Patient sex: F
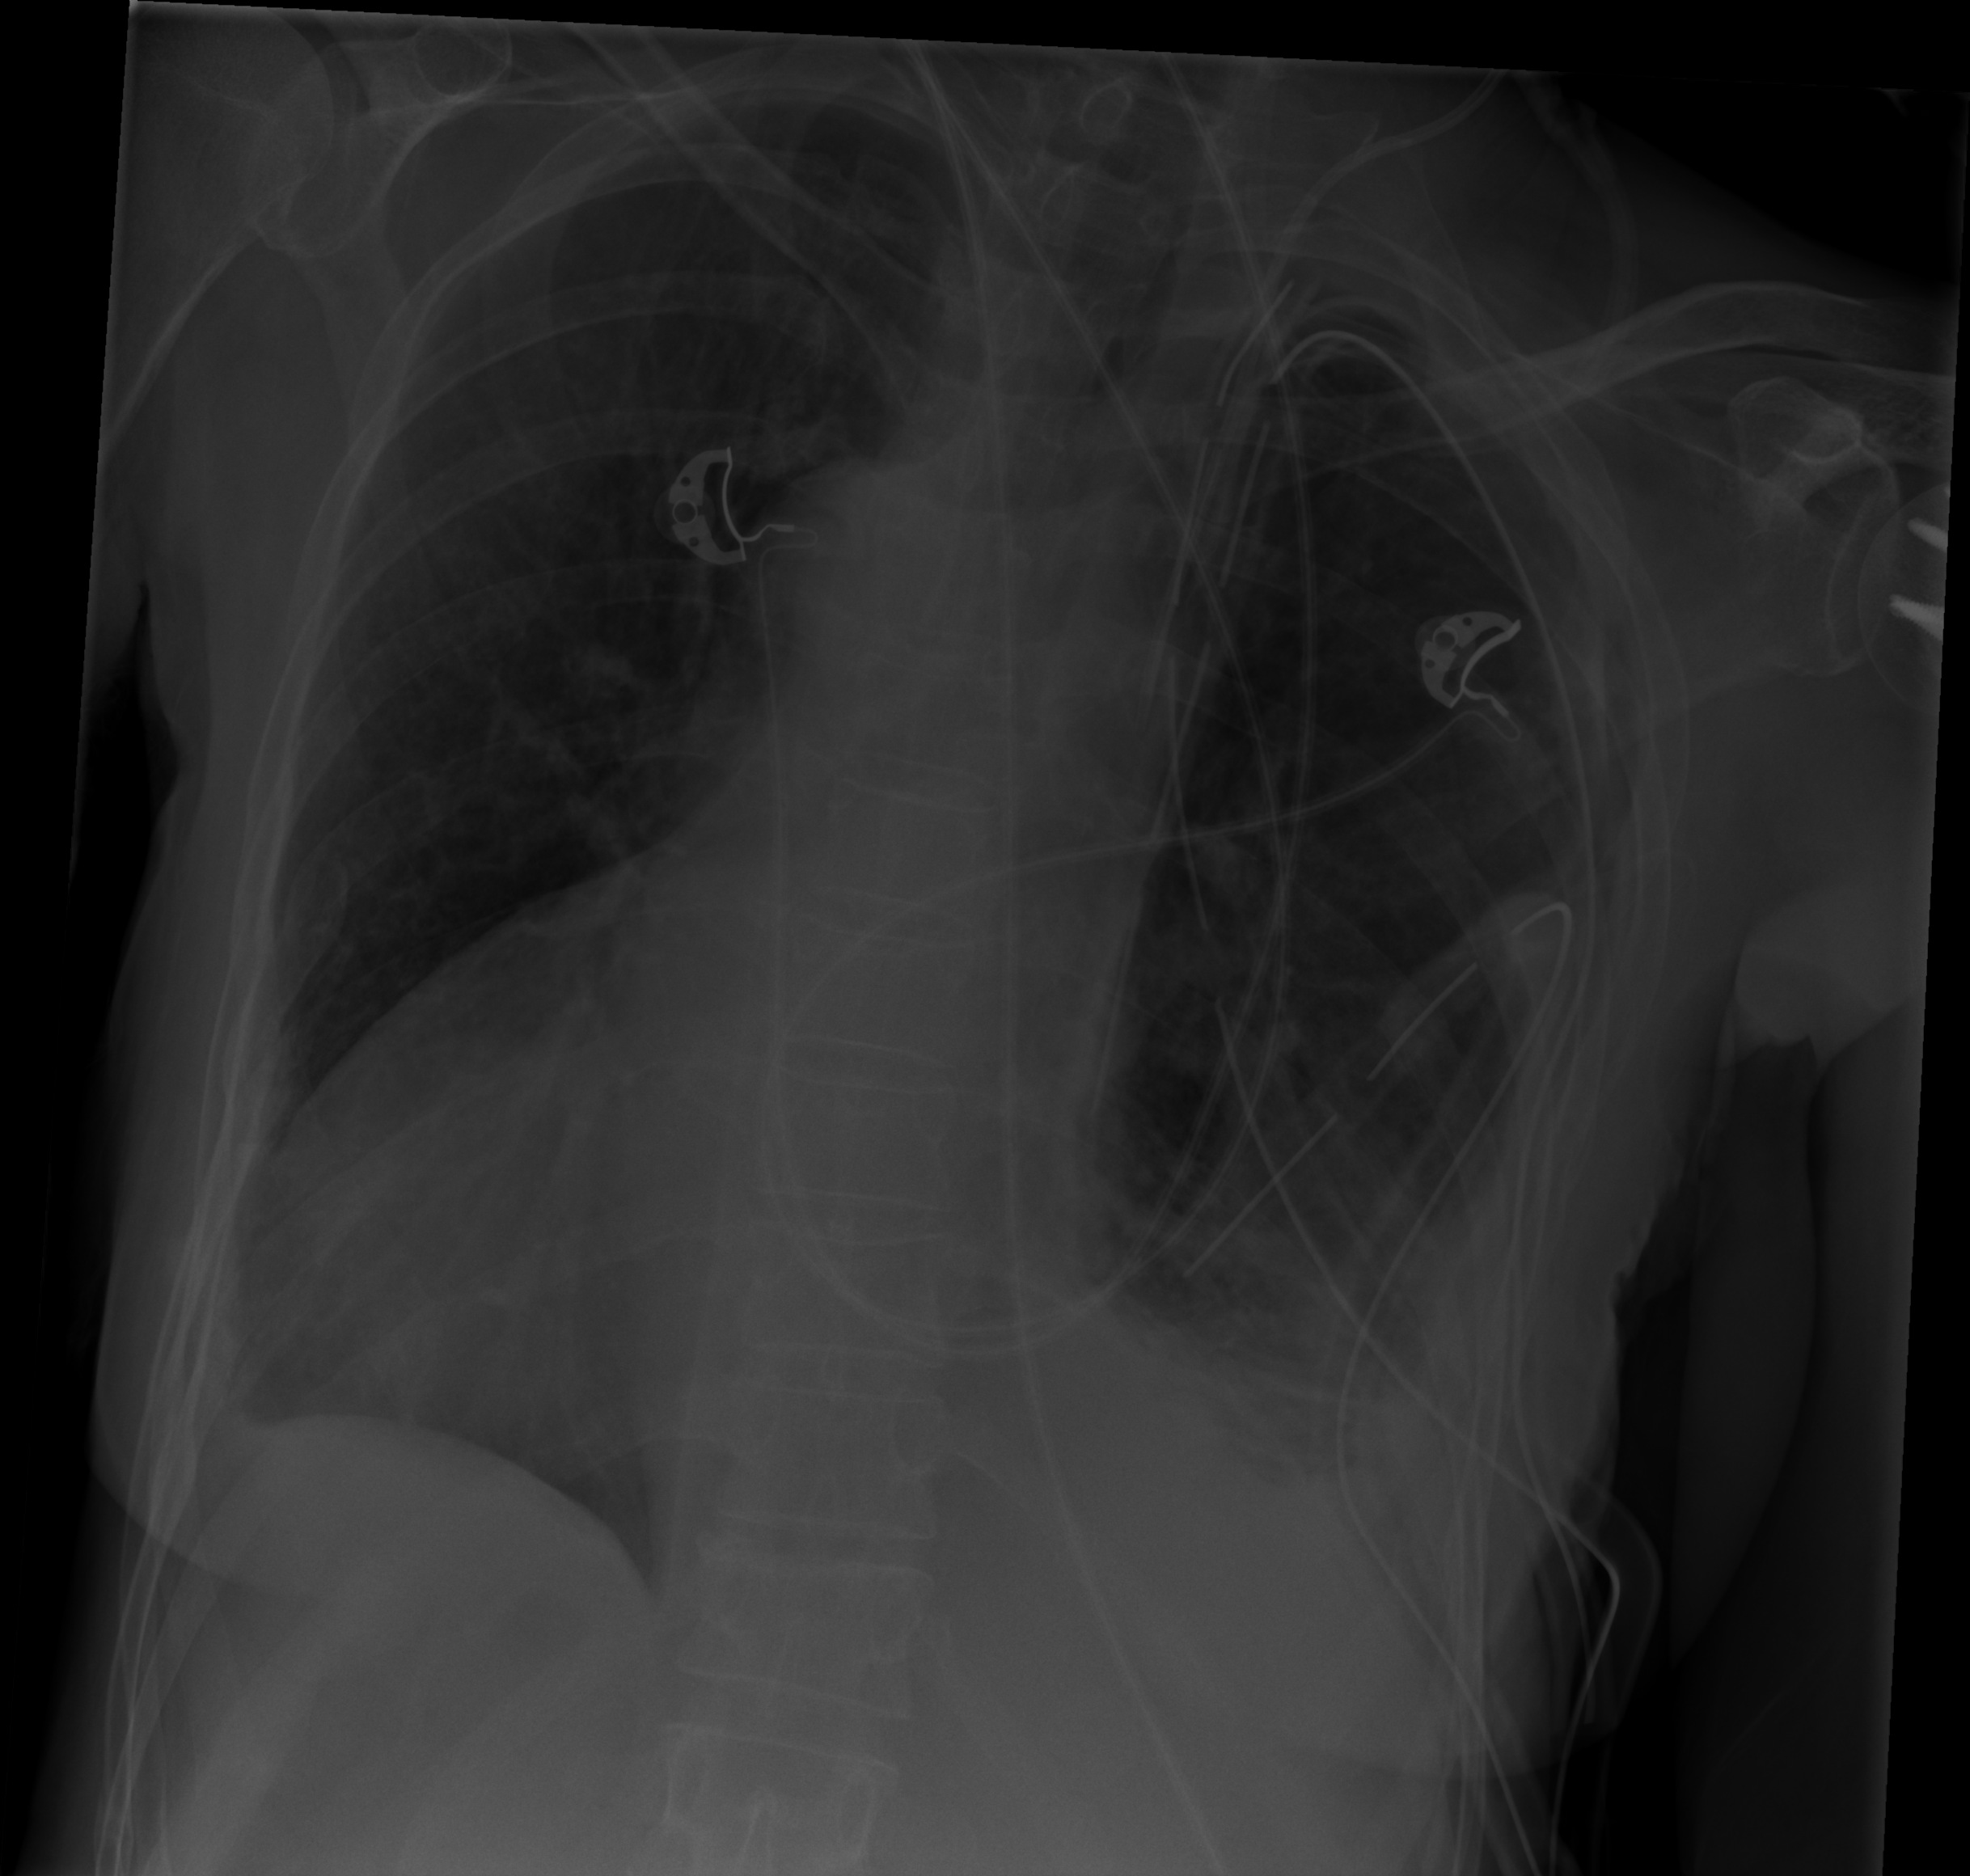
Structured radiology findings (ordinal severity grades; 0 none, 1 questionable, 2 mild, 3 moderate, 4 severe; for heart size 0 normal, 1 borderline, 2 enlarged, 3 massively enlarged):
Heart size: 0
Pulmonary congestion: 0
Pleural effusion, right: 1
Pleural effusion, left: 2
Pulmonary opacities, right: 0
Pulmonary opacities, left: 2
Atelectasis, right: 1
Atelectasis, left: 2